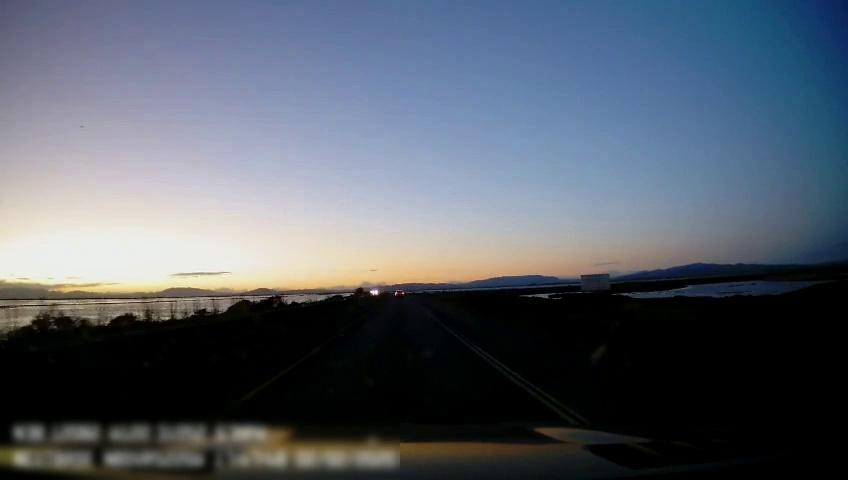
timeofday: Dusk/Dawn/Twilight
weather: Sunny
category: Drivable Space
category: Vehicles | Car
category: Lanes | Current Lane
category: Lanes | Current Lane